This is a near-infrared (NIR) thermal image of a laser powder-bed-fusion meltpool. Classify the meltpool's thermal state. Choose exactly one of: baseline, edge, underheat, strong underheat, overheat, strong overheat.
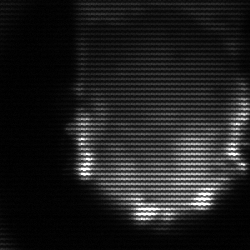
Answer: baseline